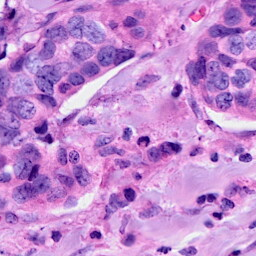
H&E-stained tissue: Breast